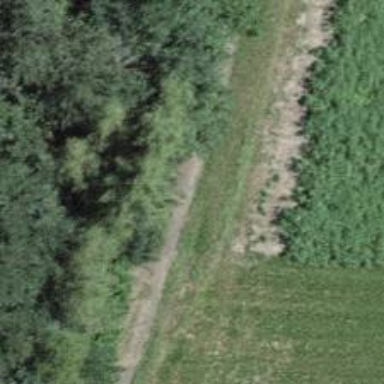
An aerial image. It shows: Track with grade2 tracktype.